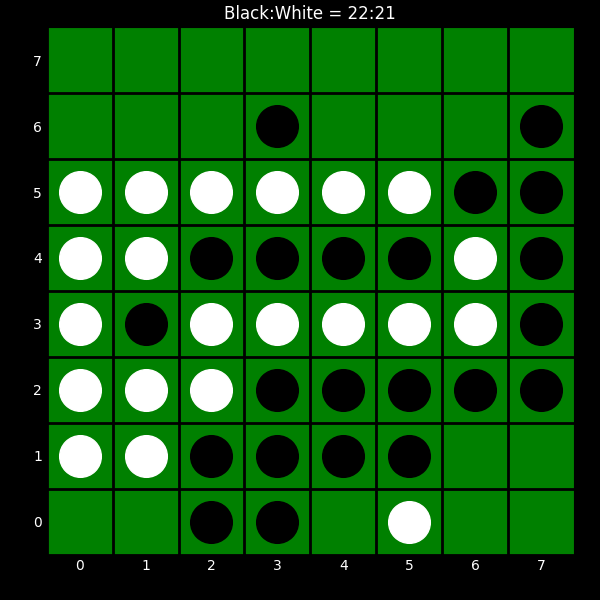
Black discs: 22
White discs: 21